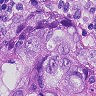
Metastatic tissue present: yes